Field crop: maize
Growth stage: 2
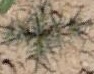
Species: salsola